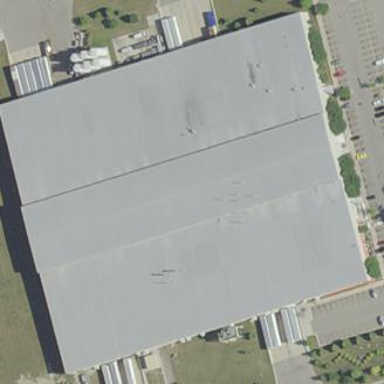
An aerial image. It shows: Industrial building.